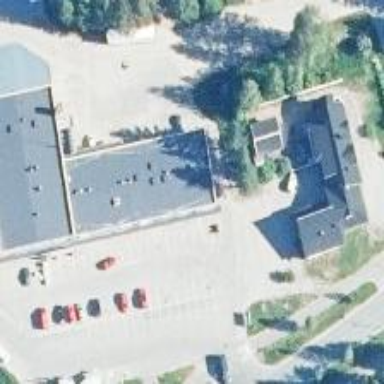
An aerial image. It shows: Supermarket.